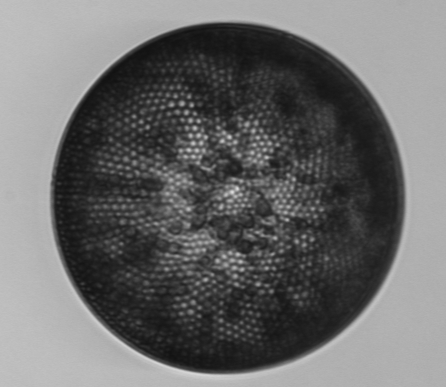
Label: Coscinodiscus